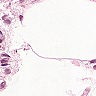
Metastatic tissue present: no